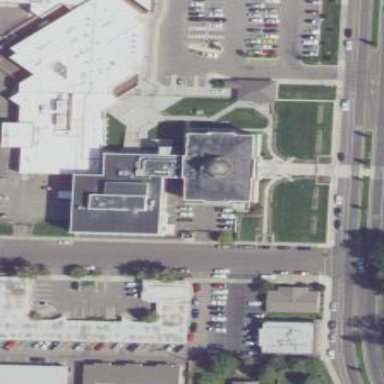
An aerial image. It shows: Courthouse building.